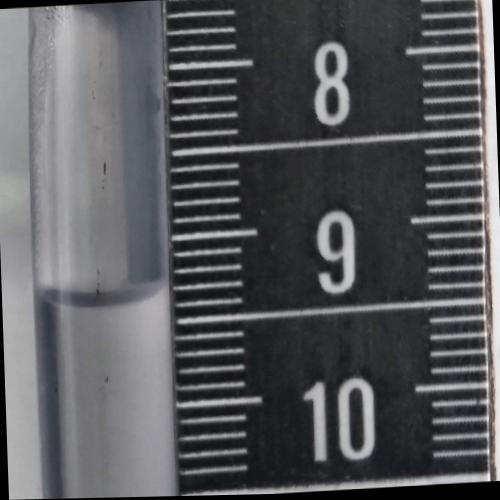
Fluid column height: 9.3 cm